Question: I have an app which uses a ListFragment. I want to style my own ListItem layout but don't know how to get desired effect. I want to it to look something like this:

I want that big imageView, little shaded stripe with TextView and Like button. Any ideas how to solve this ? especially that shading part.
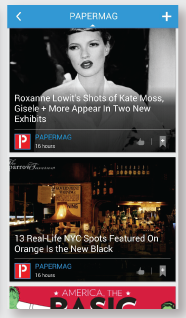
Answer: You will need to set an adapter to your ListFragment using setListAdapter(adapter).
You can create your own adapter implementing BaseAdapter.
Then you override getView like this:
'''
@Override
public View getView(int position, View convertView, ViewGroup parent) {
View v = convertView;
CompleteListViewHolder viewHolder;
if (convertView == null)
{
LayoutInflater li = (LayoutInflater) mContext
.getSystemService(Context.LAYOUT_INFLATER_SERVICE);
v = li.inflate(R.layout.listitem, null);
}
ImageView image = (ImageView)v.findViewById(R.id.image);
TextView text = (TextView)v.findViewById(R.id.text);
... add the like button etc
return v; }
'''
listitem.xml:
'''
<?xml version="1.0" encoding="utf-8"?>
<FrameLayout xmlns:android="http://schemas.android.com/apk/res/android"
android:id="@+id/FrameLayout1"
android:layout_width="200dp"
android:layout_height="200dp" >
<ImageView
android:id="@+id/header"
android:layout_width="match_parent"
android:layout_height="match_parent"
android:src="@drawable/someImage" />
<LinearLayout
android:id="@+id/LinearLayout1"
android:layout_width="match_parent"
android:layout_height="50dp"
android:layout_gravity="bottom"
android:orientation="vertical"
android:background="@drawable/gradient" >
<TextView
android:id="@+id/textView1"
android:layout_width="wrap_content"
android:layout_height="wrap_content"
android:text="Some text" />
<Button
android:id="@+id/likeButton"
android:layout_width="wrap_content"
android:layout_height="wrap_content"
android:layout_gravity="right"
android:text="Like" />
</LinearLayout>
</FrameLayout>
'''
gradient.xml:
'''
<?xml version="1.0" encoding="UTF-8"?>
<shape xmlns:android="http://schemas.android.com/apk/res/android" android:shape="rectangle" >
<gradient
android:angle="90"
android:endColor="#<PHONE>"
android:startColor="#FF000000"
android:type="linear" />
<corners
android:radius="0dp"/>
'''